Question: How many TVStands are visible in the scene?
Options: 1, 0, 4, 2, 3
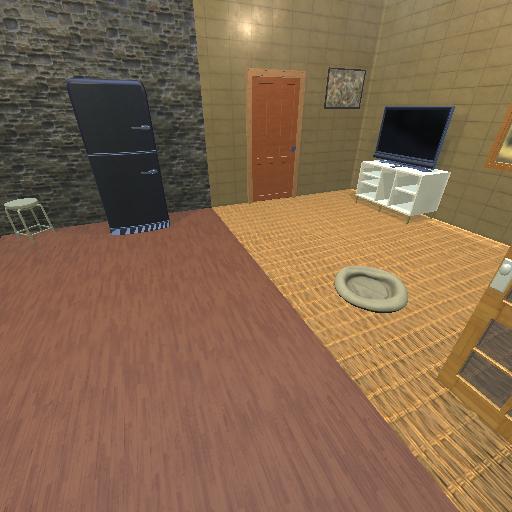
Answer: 1